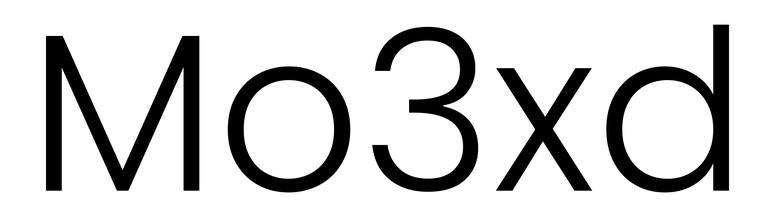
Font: Poppins-Light